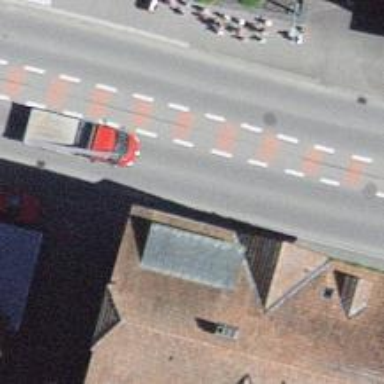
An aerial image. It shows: Primary road with asphalt surface.